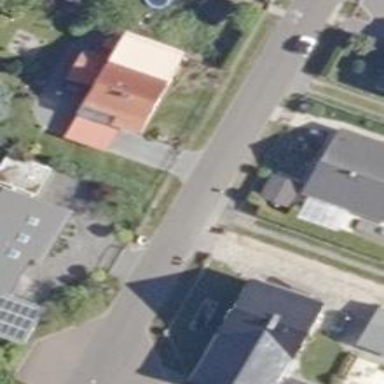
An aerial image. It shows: Residential road with asphalt surface.